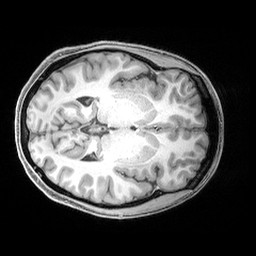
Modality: T1w
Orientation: axial
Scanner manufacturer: siemens
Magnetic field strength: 3 T
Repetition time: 2.4 s
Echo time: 0.00215 s